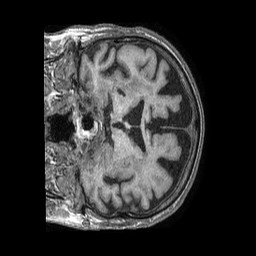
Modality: T1w
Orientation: coronal
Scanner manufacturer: philips
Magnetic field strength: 1.5 T
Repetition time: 0.007567 s
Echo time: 0.003436 s